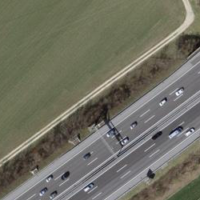
EUNIS habitat code: 57
Species observed at this site:
Pieris rapae
Pholidoptera griseoaptera
Tettigonia viridissima
Phaneroptera falcata
Aglais io